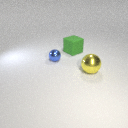
large yellow metal sphere in front of large green rubber cube